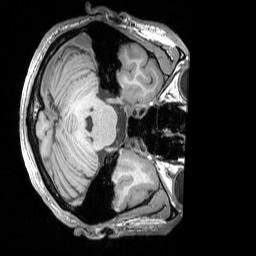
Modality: T1w
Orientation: axial
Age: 26
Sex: male
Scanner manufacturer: siemens
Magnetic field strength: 3 T
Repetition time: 1.5 s
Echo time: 0.00291 s